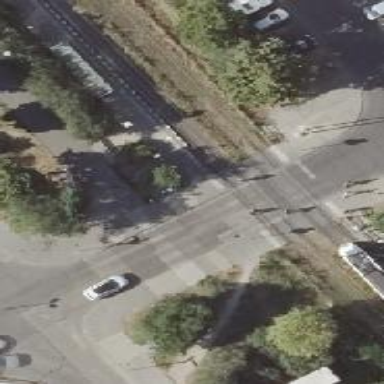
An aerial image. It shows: Tram crossing on the railway.